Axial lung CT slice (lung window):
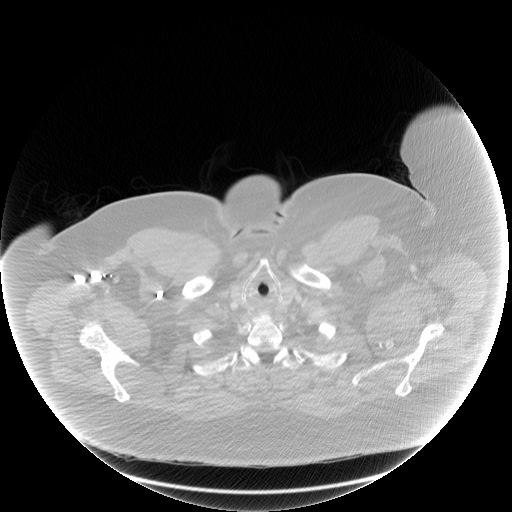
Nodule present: no